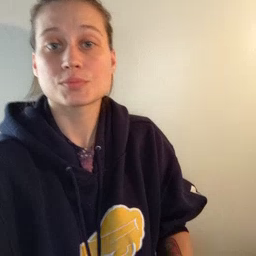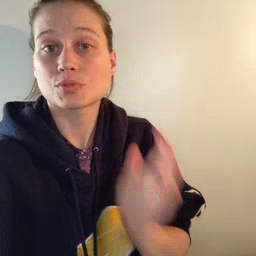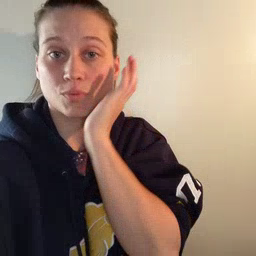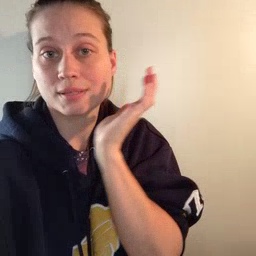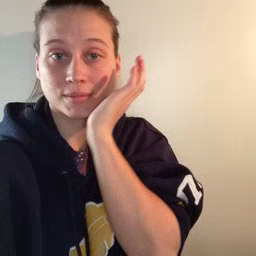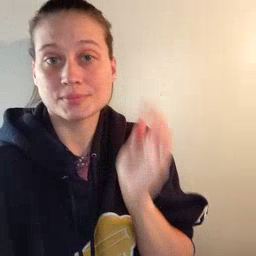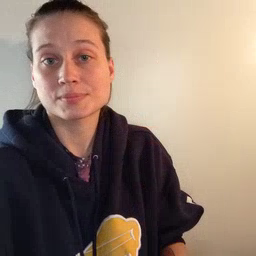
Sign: grass